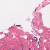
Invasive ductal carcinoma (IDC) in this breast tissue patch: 0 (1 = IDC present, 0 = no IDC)